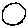
Label: circle